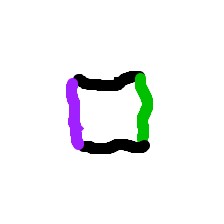
Shape: square